Question: I am using 'TWTweetComposeViewController' for iOS 5 legacy in my app. For some reason, I am receiving a '"Too many arguments to method call, expected 1, have 2" error."' I have tried looking for answers in similar questions, but they haven't helped me so far.
Here is the code:
'''
TWTweetComposeViewController *tweetSheet =
[[TWTweetComposeViewController alloc] init];
[tweetSheet setInitialText:@"%@", [[_items objectAtIndex:indexPath.row] objectForKey:@"redirect_url"]];
[self presentModalViewController:tweetSheet animated:YES];
'''
Any ideas? Thanks in advance.

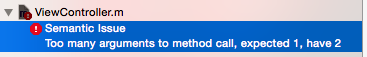
Answer: Like the error says, you have too many arguments. You need to use NSString's stringWithFormat method to create your dynamic string:
'''
[tweetSheet setInitialText:[NSString stringWithFormat:@"%@", [[_items objectAtIndex:indexPath.row] objectForKey:@"redirect_url"]]];
'''